Interaction volume radius: 5 \u00c5
Interaction volume height: 15 \u00c5
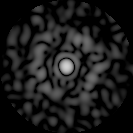
Disorder parameter: 0.8676